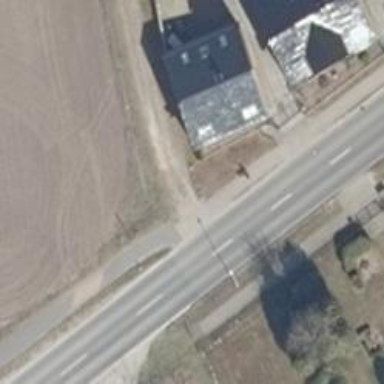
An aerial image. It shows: Secondary road with asphalt surface.